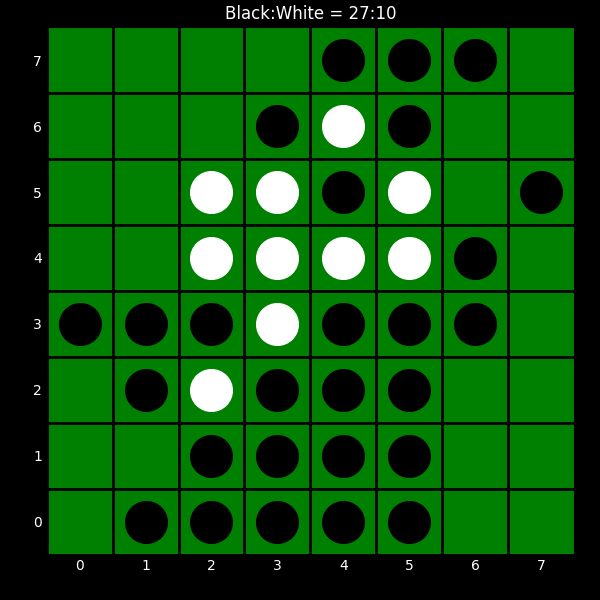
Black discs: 27
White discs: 10